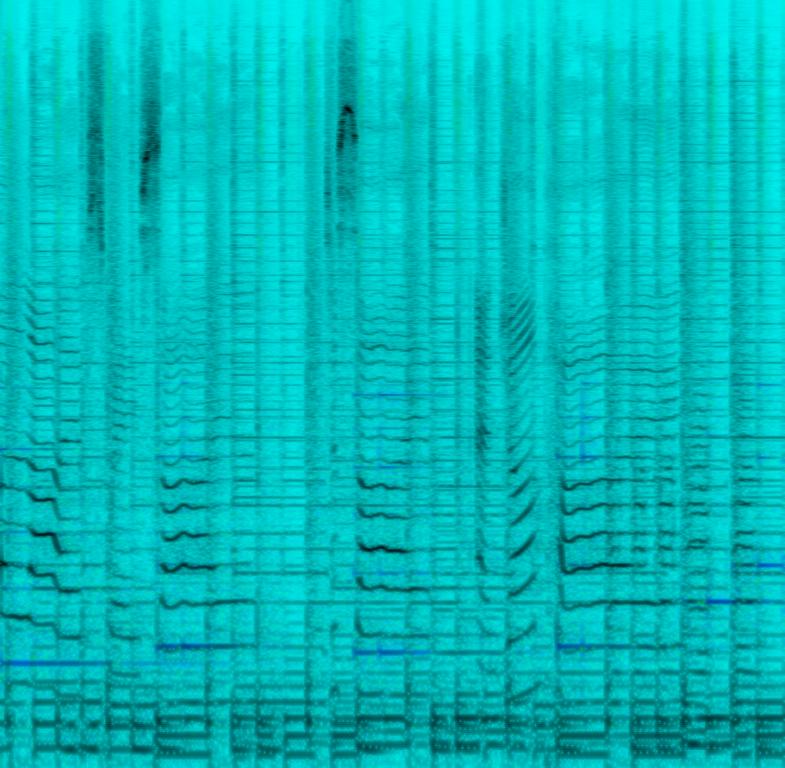
This is a song for children. The song is in major key as is usual with almost all kids songs. There is a female vocalist in the lead. The melody is being played by an acoustic guitar while a bass guitar plays a simple bass line. The electric guitar is playing delayed notes for texture. The acoustic drums are playing a basic medium tempo beat in the rhythmic background. The atmosphere is easygoing. This piece could be used during activities in a kindergarten.